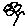
Label: flower